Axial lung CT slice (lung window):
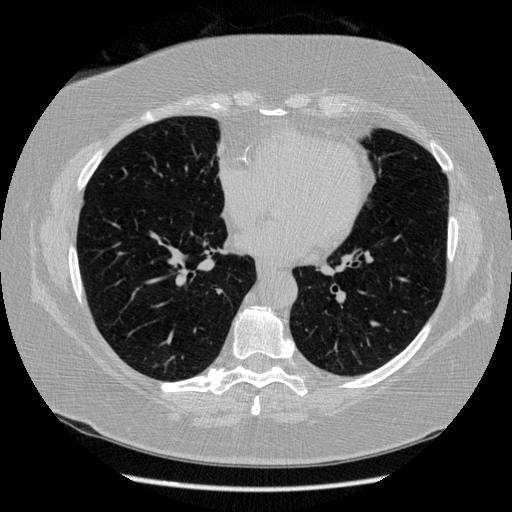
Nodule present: no